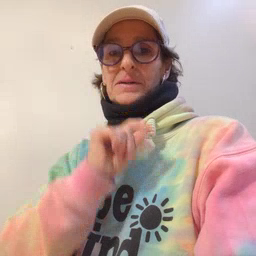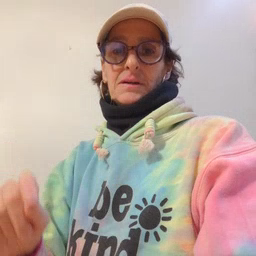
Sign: pencil